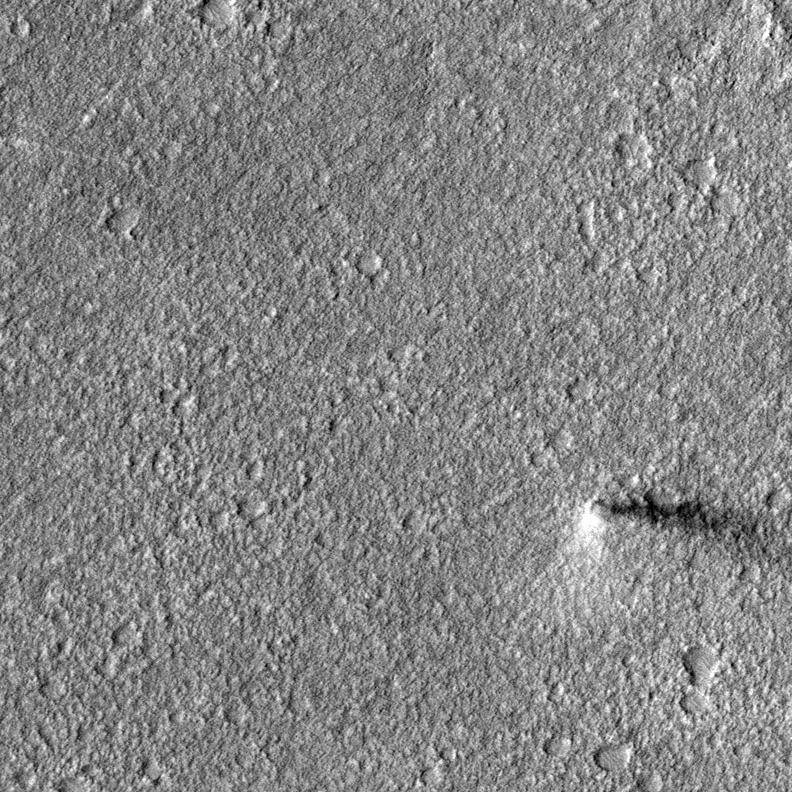
Label: dustdevil